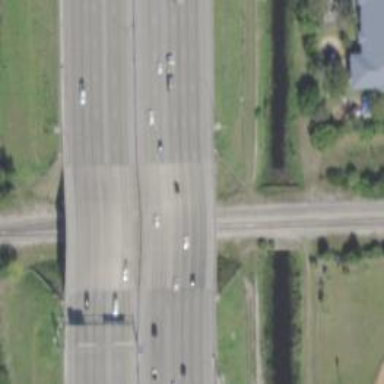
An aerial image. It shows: Bridge over motorway.